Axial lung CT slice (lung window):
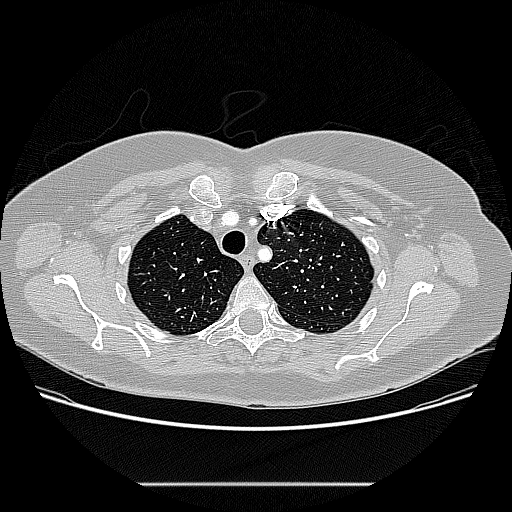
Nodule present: no